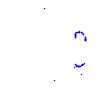
Particle: kaon